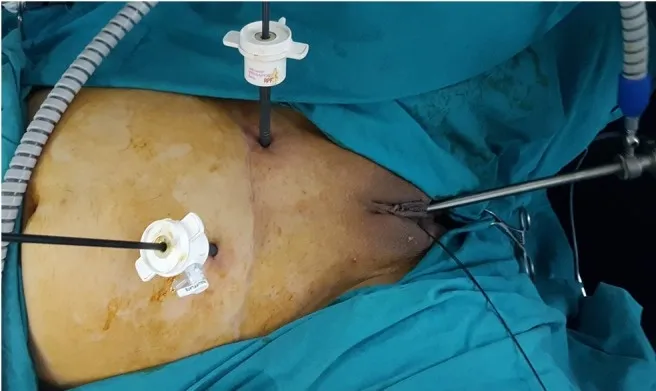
Port placement for transvesicoscopic sealing of fistula tract.
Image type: medical_photograph (oral_photograph)